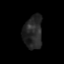
Tissue: skin
Cell type: Others
Senescence score: 0.7711
Nuclear area (px): 618
Mean DAPI intensity: 38.157